Field crop: maize
Growth stage: 2
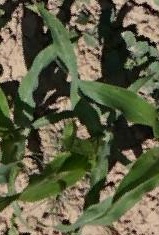
Species: maize